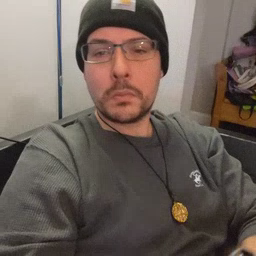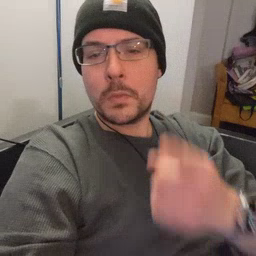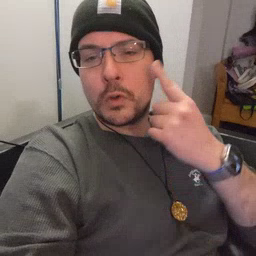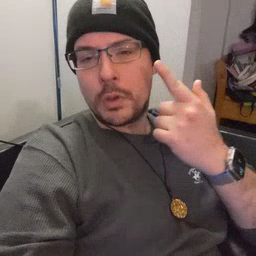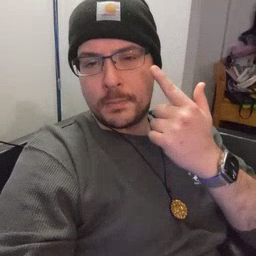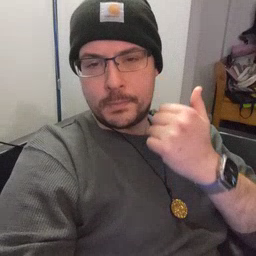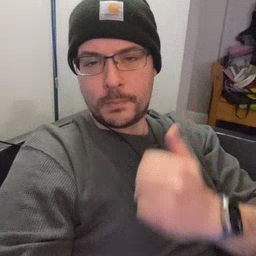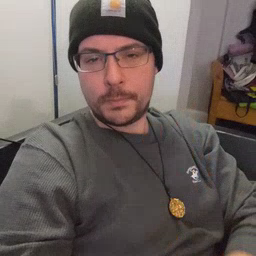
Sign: cry